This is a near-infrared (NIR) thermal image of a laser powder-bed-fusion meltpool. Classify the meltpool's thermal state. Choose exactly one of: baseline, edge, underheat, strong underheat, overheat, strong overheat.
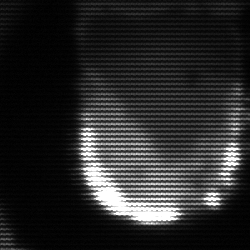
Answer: baseline